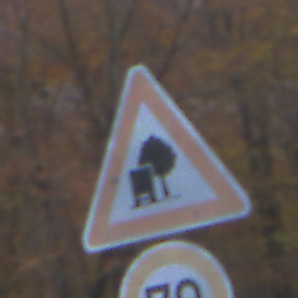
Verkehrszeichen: UnzureichendesLichtraumprofil
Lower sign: Geschwindigkeit70
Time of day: SunriseSunset
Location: Outdoor (Nature)
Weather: PartlyCloudy
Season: Autumn
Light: Natural